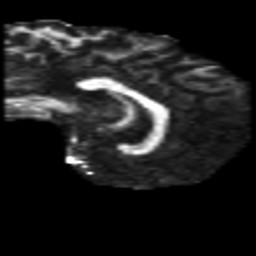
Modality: FA
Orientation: sagittal
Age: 28
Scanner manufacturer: philips
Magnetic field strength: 3 T
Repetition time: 8.612 s
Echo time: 0.1268 s